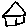
Label: house